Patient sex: M
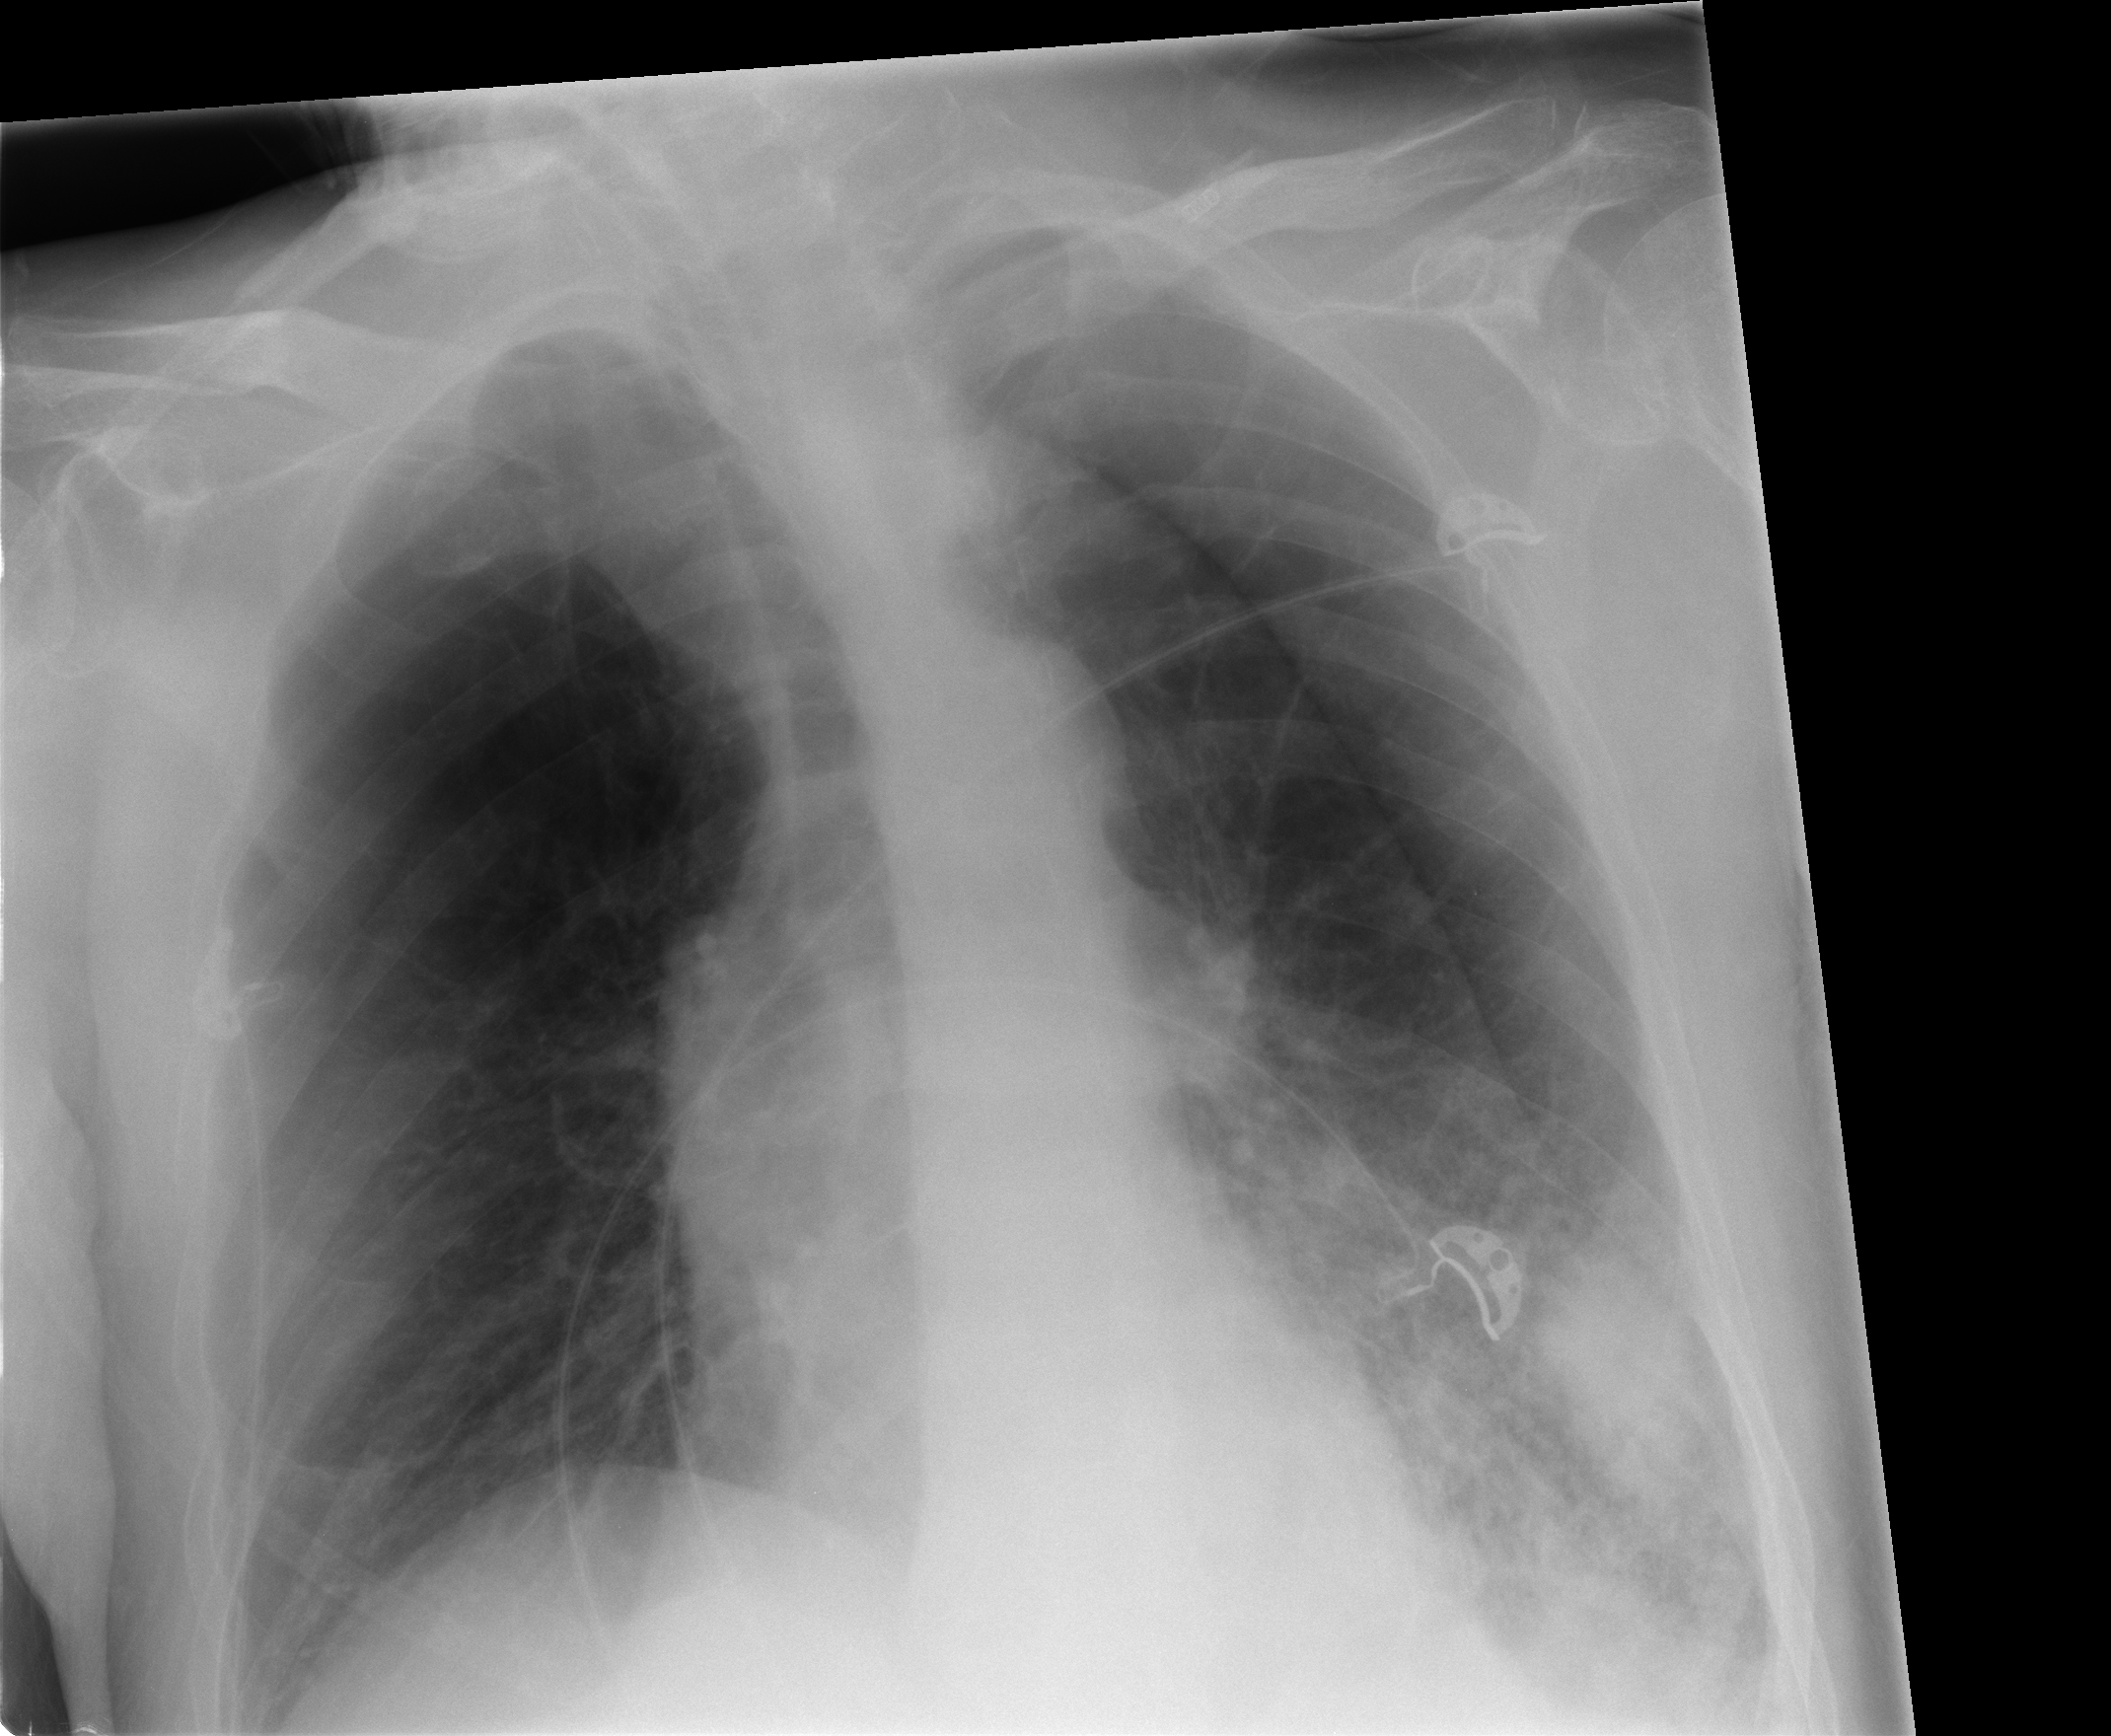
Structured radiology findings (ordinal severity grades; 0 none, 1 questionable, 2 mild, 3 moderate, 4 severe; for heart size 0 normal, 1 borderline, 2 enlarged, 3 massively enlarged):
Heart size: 0
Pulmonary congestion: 0
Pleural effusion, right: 0
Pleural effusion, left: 1
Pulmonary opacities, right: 0
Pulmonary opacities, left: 3
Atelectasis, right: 0
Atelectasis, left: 2